Question: I'm trying to develop a desktop application that allows user to launch some of the applications (iTunes, terminal, calculator...) of Mac OSX using Java. I am new to OSX and I don't really know how the file system of the mac OSX works.
I used
'Runtime.getRuntime().exec("/usr/bin/open -a Terminal");'
in order to execute terminal, but I ended up with no luck.
I would really appreciate if anyone can help me solve this problem.
PS. if anyone has any idea on how to close the application that would be a great help.
I've attached the details of the system I'm working on.

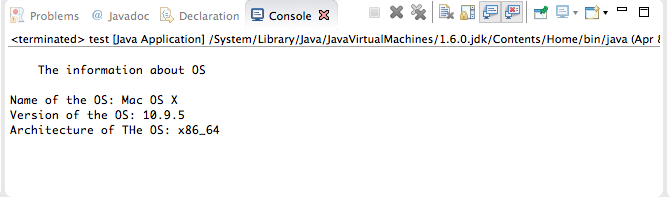
Answer: Well, that's almost right, except that "open" expects to be passed the full name of the application, like iTunes.app.
this works:
'''
public class HelloWorldApp {
public static void main(String[] args) throws Exception{
Runtime.getRuntime().exec("/usr/bin/open -a iTunes.app");
}
}
'''